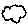
Label: cloud